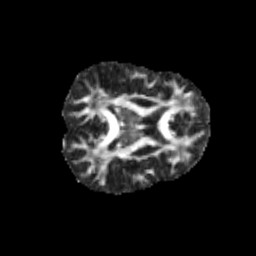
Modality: FA
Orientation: axial
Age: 11
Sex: female
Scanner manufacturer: siemens
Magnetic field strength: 3 T
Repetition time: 3.8 s
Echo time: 0.07 s